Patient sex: M
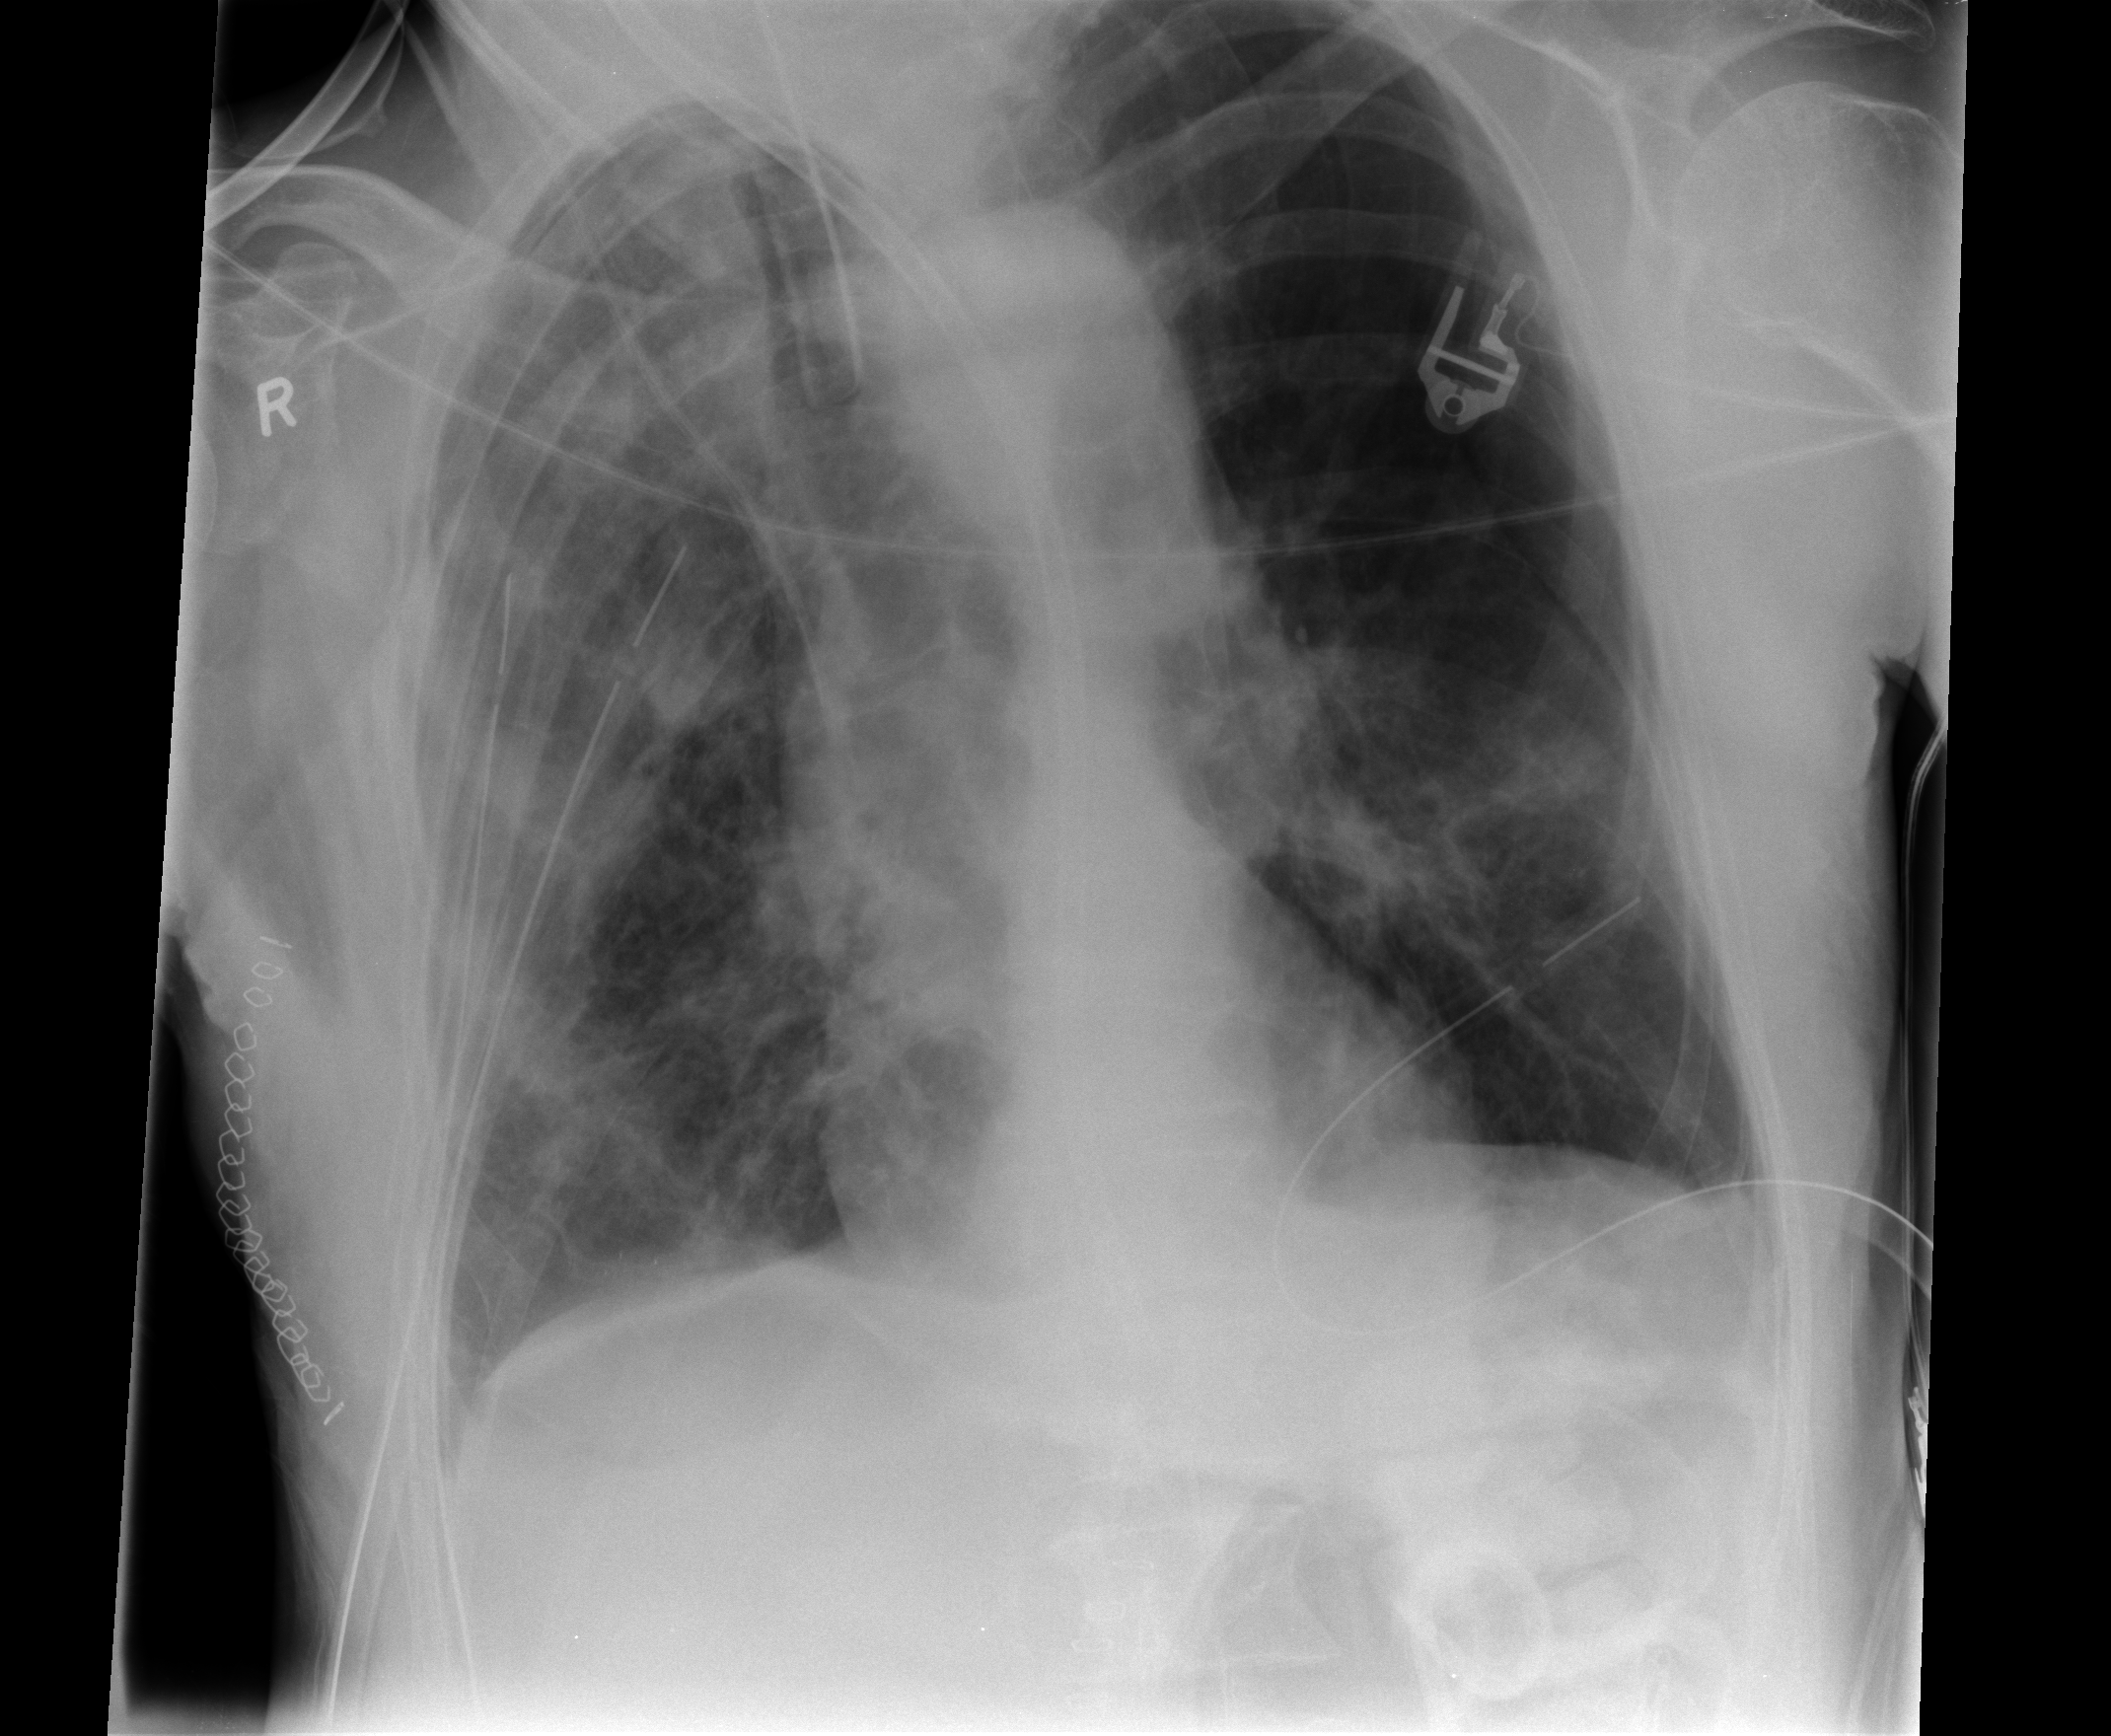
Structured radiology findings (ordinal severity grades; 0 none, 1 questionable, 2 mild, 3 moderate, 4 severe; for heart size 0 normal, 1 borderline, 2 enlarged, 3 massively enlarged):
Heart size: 0
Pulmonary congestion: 2
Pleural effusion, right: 1
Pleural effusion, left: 1
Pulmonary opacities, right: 2
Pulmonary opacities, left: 1
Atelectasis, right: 2
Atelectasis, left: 2